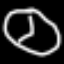
Label: clock